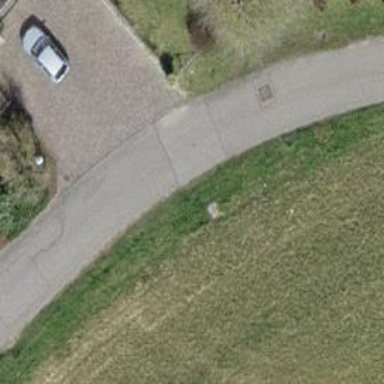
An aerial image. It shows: Residential road.